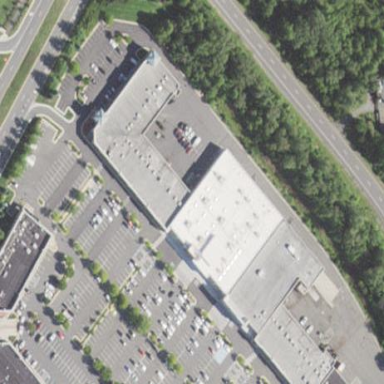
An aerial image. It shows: Fitness centre on leisure land.